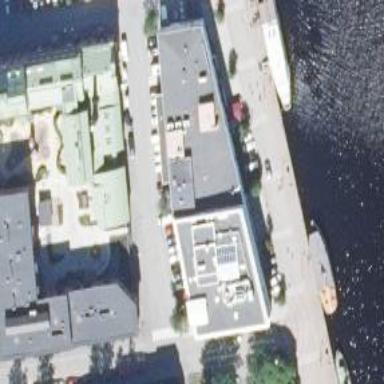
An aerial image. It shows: White building with black roof.